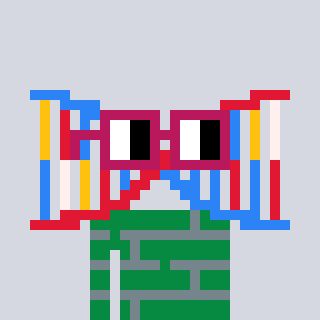
a pixel art character with square dark red glasses, a dna-shaped head and a green-colored body on a cool background